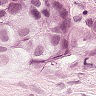
Metastatic tissue present: yes